Field crop: maize
Growth stage: 2
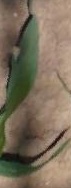
Species: maize